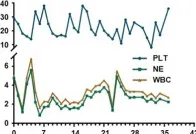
Changes of cytokines, temperature, and hematological examinations in this relapse/refractory diffuse large B cell lymphoma patient. (C) Graph showing blood cells level changes after CAR-T infusion. CAR-T stands for chimeric antigen receptor T-cell; IL-6 stands for interleukin (IL)-6; CRP stands for C-reactive protein.
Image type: pathology (immunostaining)